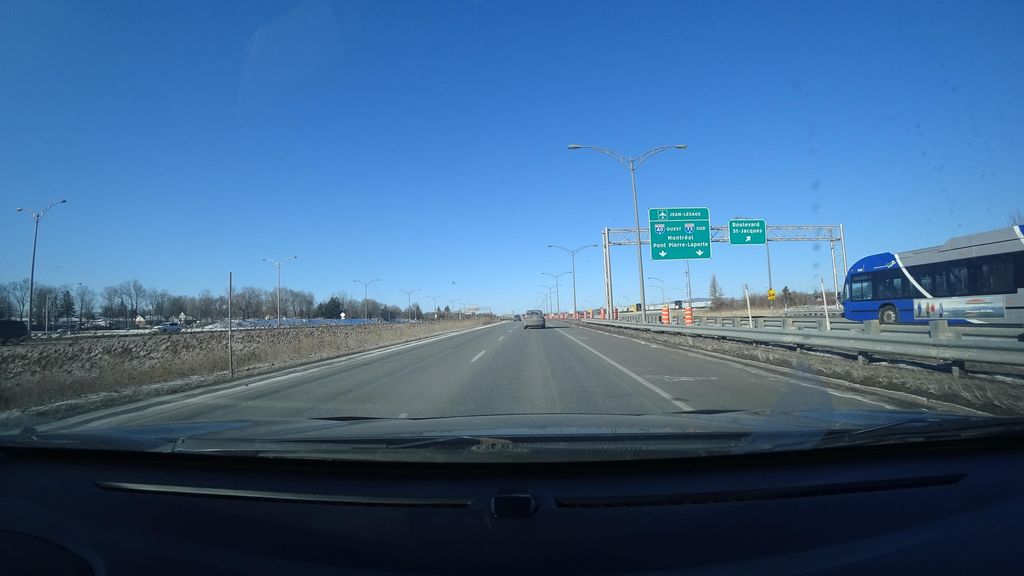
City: quebec_city